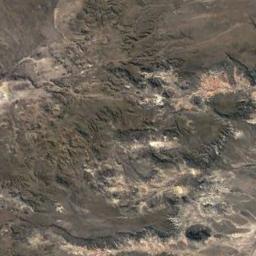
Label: desert